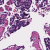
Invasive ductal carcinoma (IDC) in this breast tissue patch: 1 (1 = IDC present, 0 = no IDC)